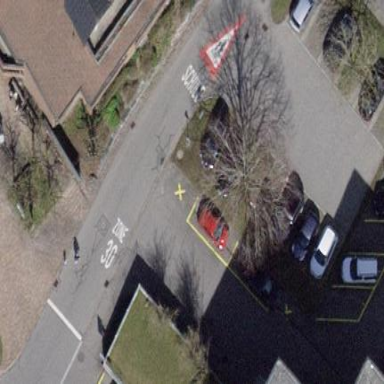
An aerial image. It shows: Parking area with paving stones.